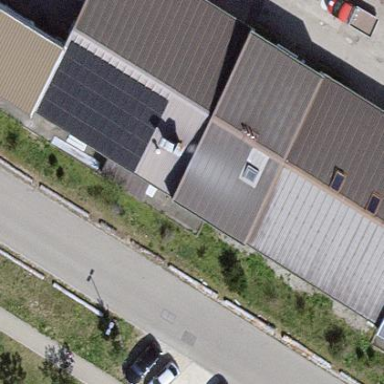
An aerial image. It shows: Industrial building.